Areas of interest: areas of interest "Lhasa Public Security Bureau Traffic Police Detachment Chengbei Brigade"
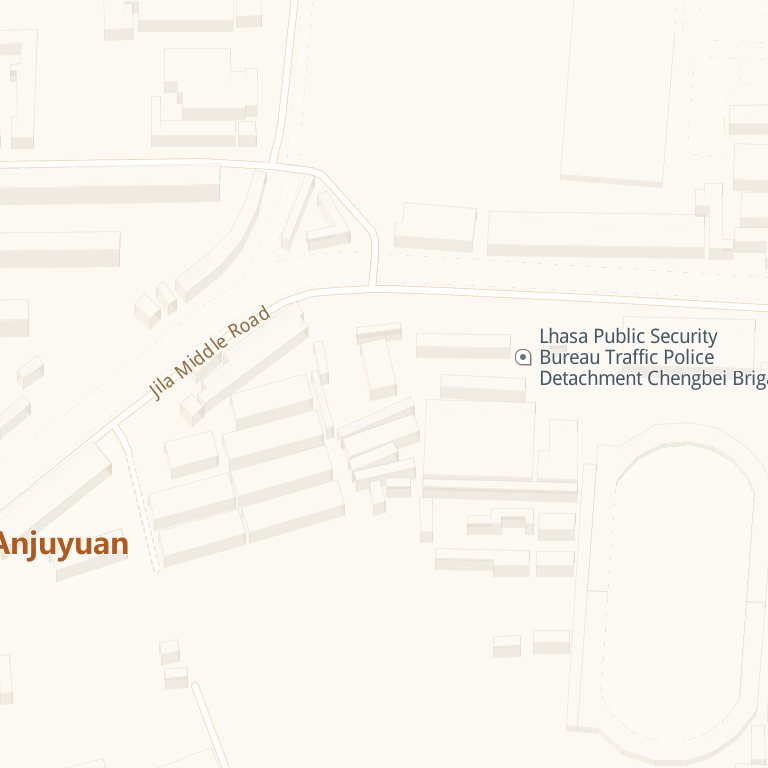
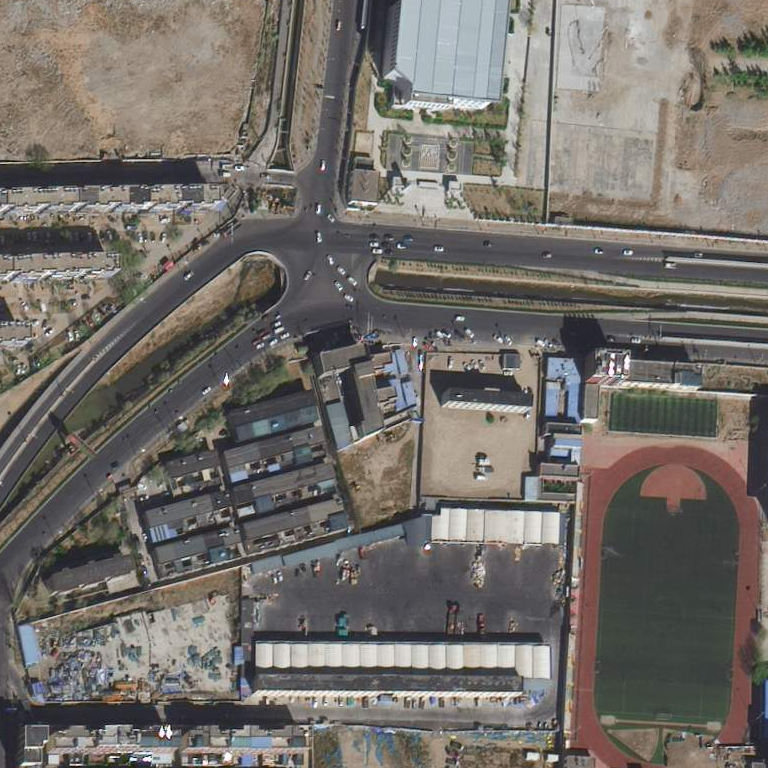